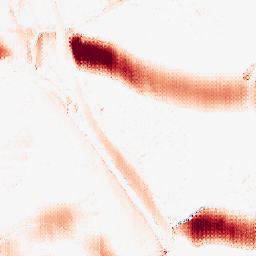
Category: morphological
Decomposition family: morphological_ellipse
Decomposition parameters: operation: opening
width: 50
height: 5
Upsampling method: regularized
Upsampling parameters: scale: 2
lambda_reg: 0.1
Upsampling scale: 2